Interaction volume radius: 10 \u00c5
Interaction volume height: 10 \u00c5
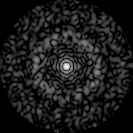
Disorder parameter: 0.8578